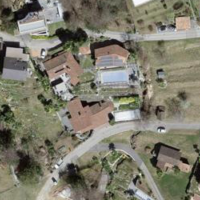
EUNIS habitat code: 55
Species observed at this site:
Sporobolus indicus